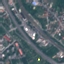
Land use / land cover class: Highway